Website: crate-barrel
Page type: payment
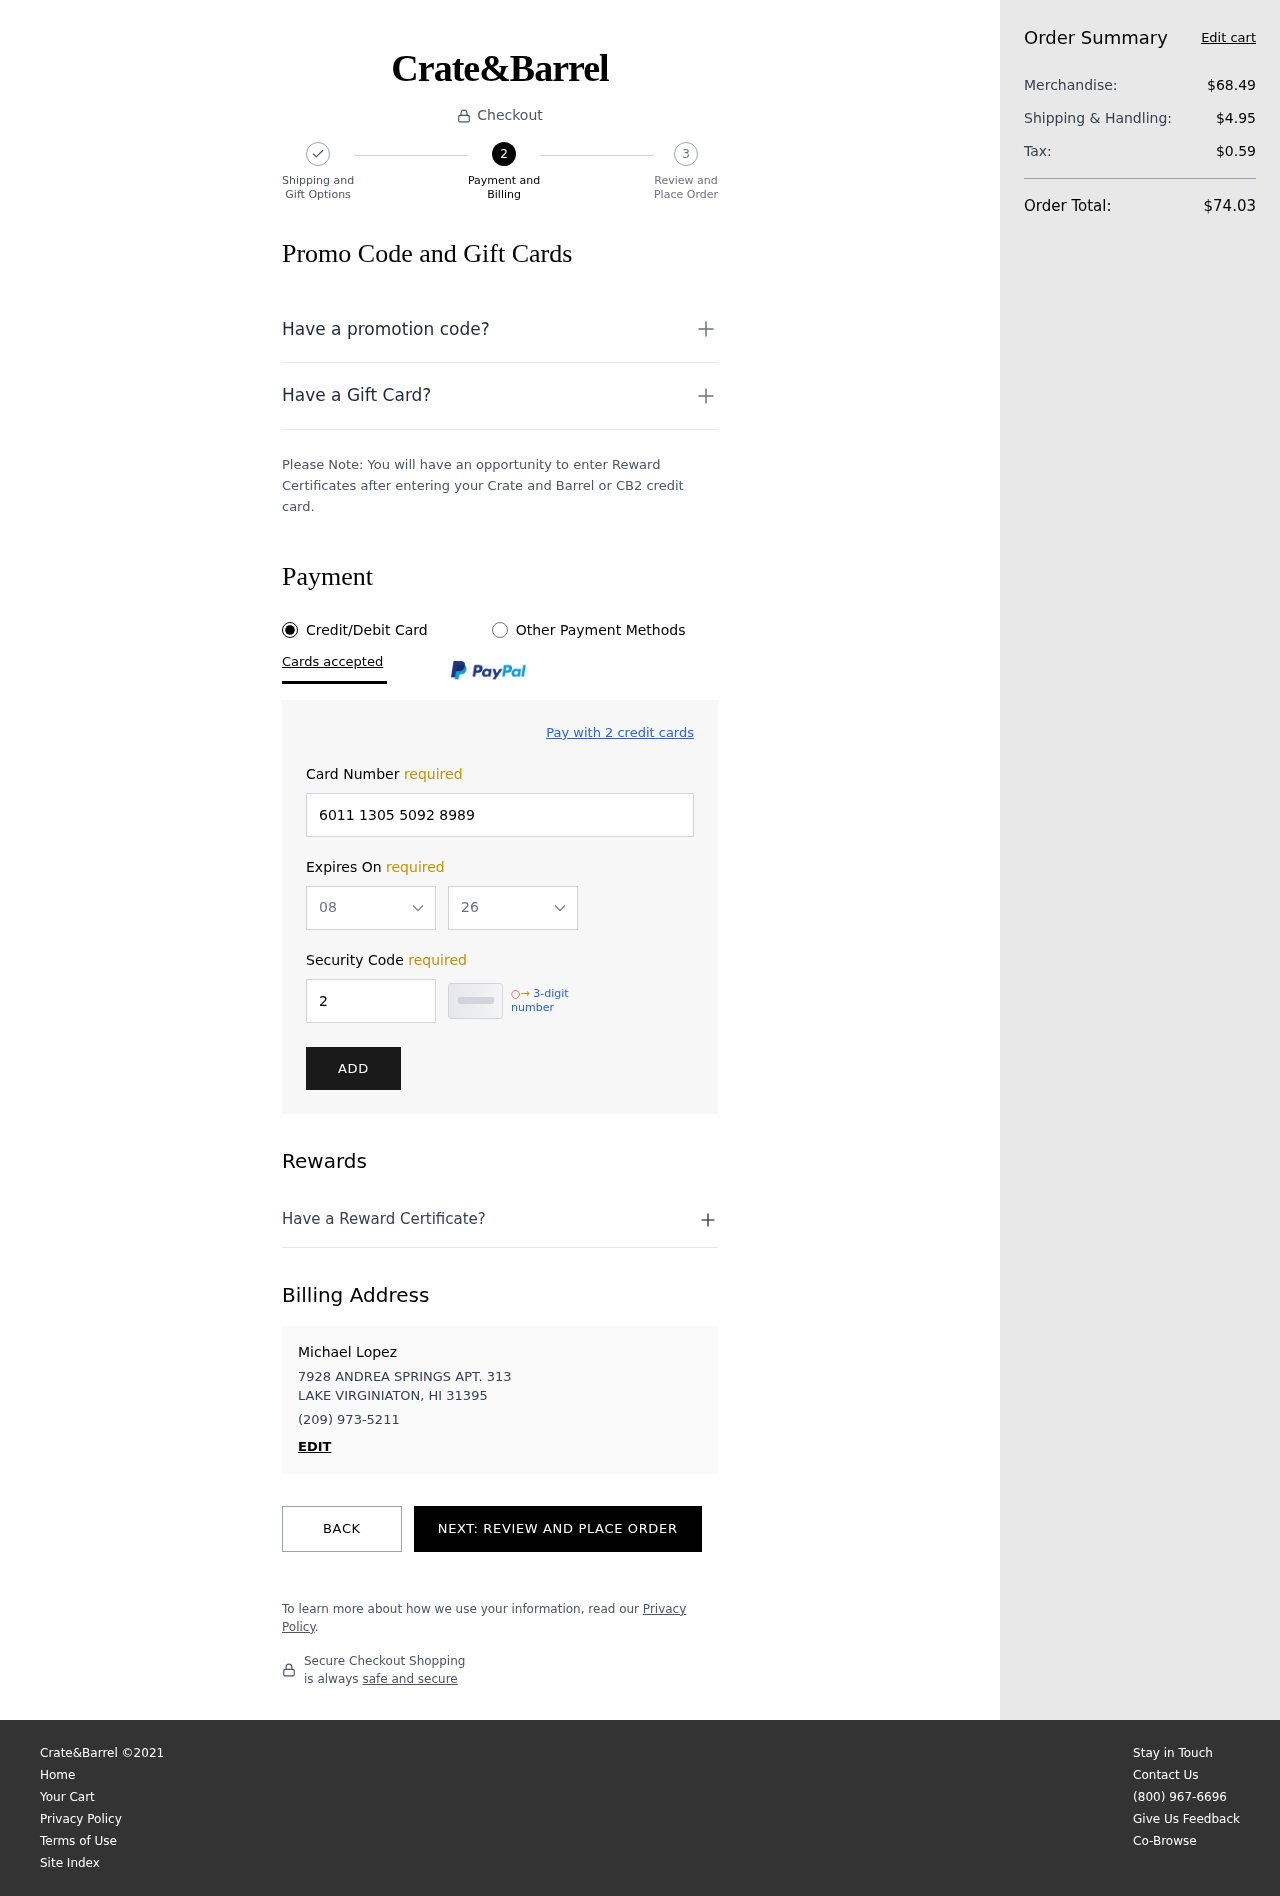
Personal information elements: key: PII_CARD_EXPIRY_MONTH
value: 08
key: PII_CARD_EXPIRY_YEAR
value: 26
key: PII_CITY_STATE_ZIP
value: LAKE VIRGINIATON, HI 31395
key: PII_FULLNAME
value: Michael Lopez
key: PII_PHONE
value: (209) 973-5211
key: PII_STREET
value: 7928 ANDREA SPRINGS APT. 313
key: PII_CARD_NUMBER
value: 6011 1305 5092 8989
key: PII_CARD_CVV
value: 230
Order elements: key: ORDER_SUBTOTAL
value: $68.49
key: ORDER_SHIPPING_COST
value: $4.95
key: ORDER_TAX
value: $0.59
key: ORDER_TOTAL
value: $74.03